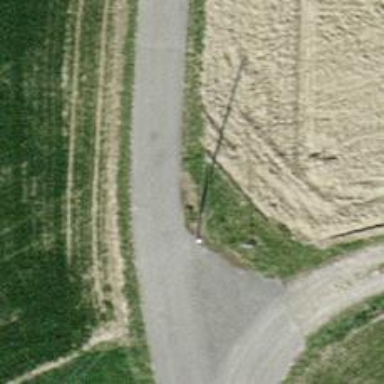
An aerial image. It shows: Power pole.